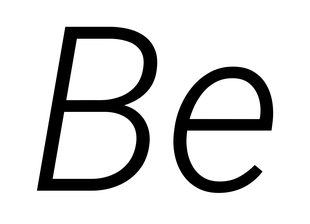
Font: Roboto-Italic_Light_Italic